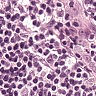
Metastatic tissue present: no